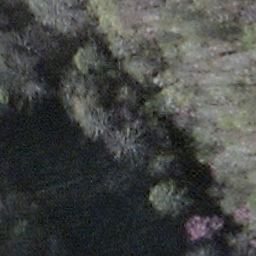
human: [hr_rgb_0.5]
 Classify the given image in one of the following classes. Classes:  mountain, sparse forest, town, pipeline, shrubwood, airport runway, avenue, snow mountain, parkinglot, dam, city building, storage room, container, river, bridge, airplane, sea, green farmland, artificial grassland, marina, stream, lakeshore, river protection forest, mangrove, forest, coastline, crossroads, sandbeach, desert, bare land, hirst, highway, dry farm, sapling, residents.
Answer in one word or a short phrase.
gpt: shrubwood